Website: home-depot
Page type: review-order
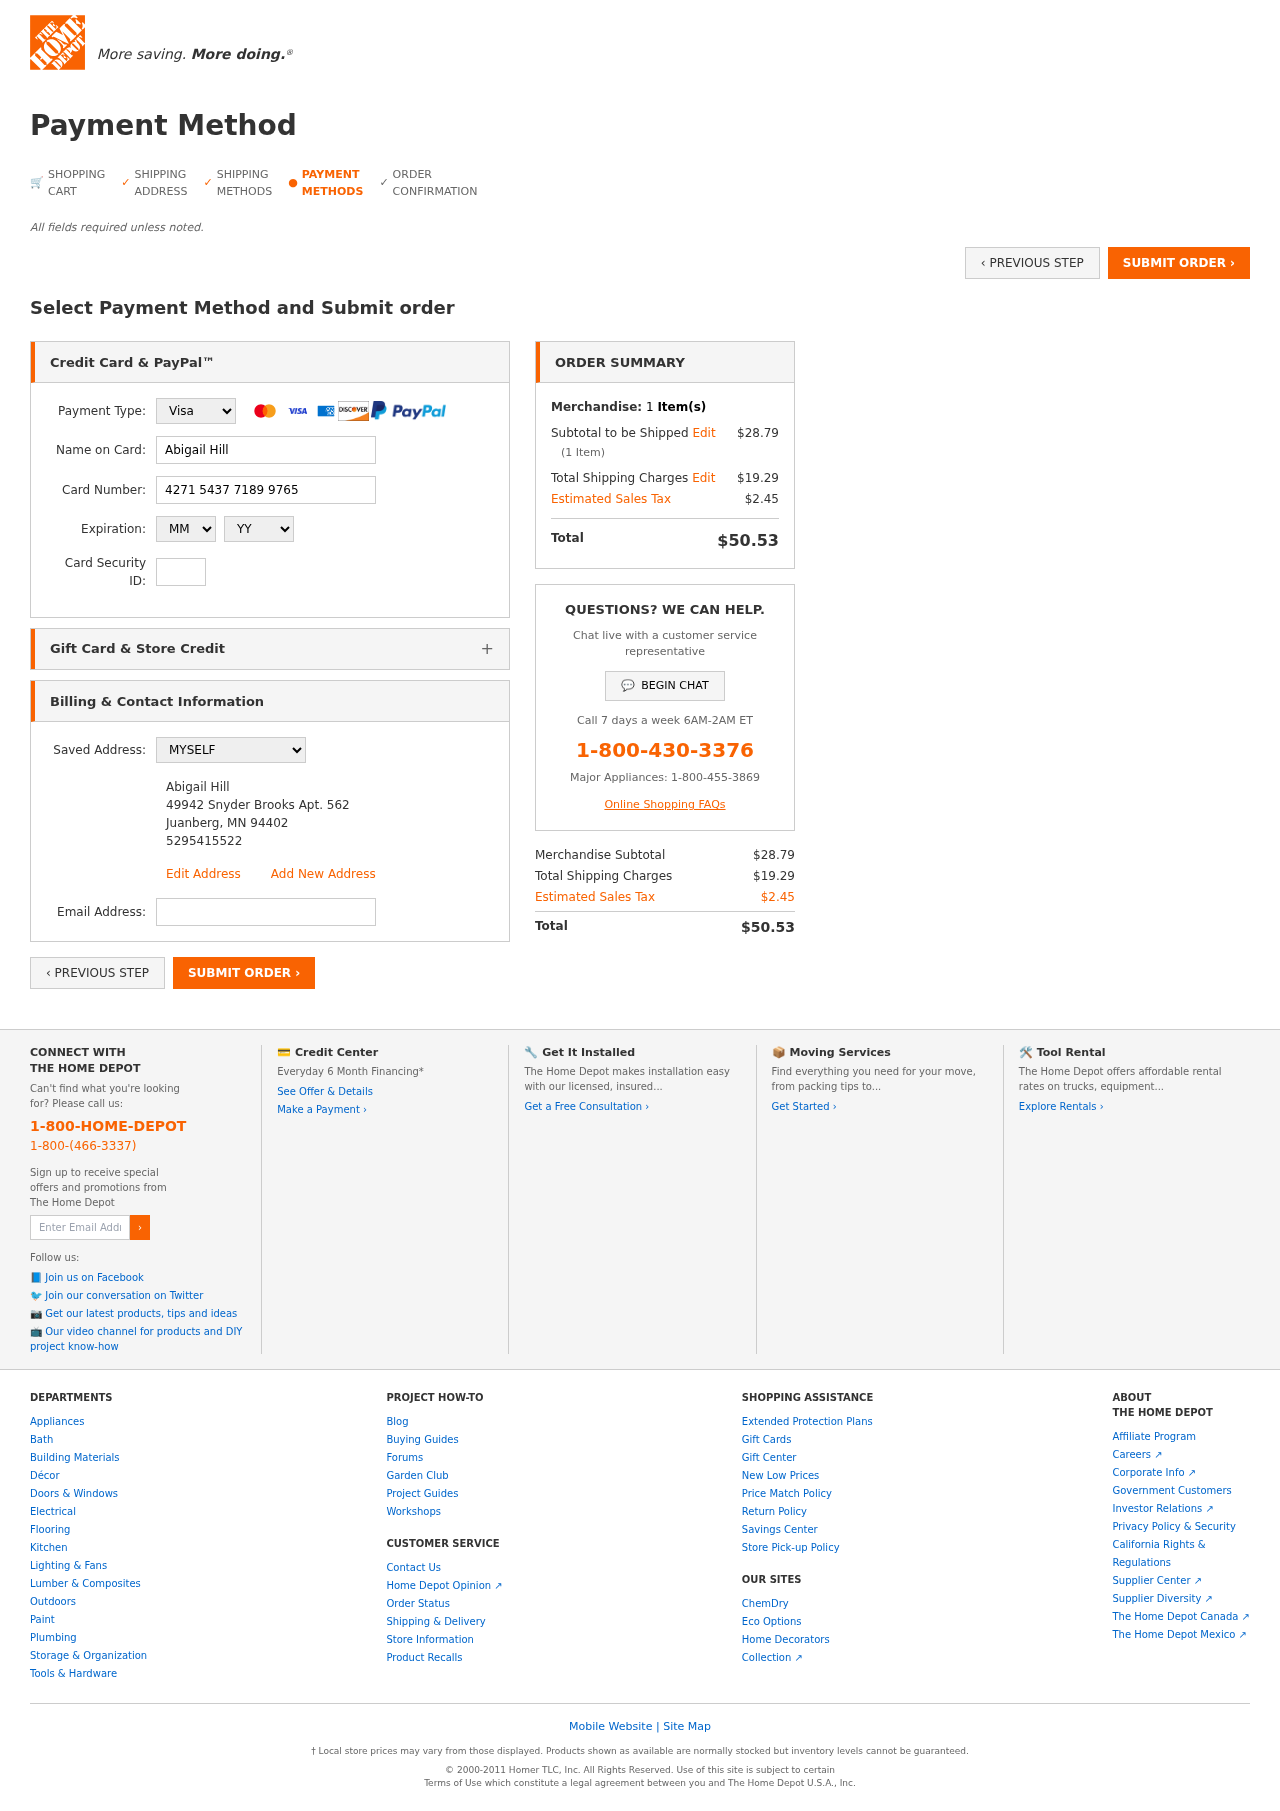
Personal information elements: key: PII_CARD_CVV
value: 566
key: PII_CARD_EXPIRY_MONTH
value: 11
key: PII_CARD_EXPIRY_YEAR
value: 26
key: PII_CARD_NUMBER
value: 4271 5437 7189 9765
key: PII_CARD_TYPE
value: Visa
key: PII_EMAIL
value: abigailhill@yahoo.com
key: PII_FULLNAME
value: Abigail Hill
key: PII_FULLNAME2
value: Abigail Hill
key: PII_STREET
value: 49942 Snyder Brooks Apt. 562
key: PII_CITY2
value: Juanberg
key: PII_STATE_ABBR2
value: MN
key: PII_POSTCODE
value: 94402
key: PII_POSTCODE_FULL
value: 94402
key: PII_POSTCODE_NUMERIC
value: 94402
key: PII_PHONE2
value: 5295415522
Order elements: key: ORDER_NUM_ITEMS
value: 1
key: ORDER_SUBTOTAL
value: $28.79
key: ORDER_NUM_ITEMS2
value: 1
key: ORDER_SHIPPING_COST
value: $19.29
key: ORDER_TAX
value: $2.45
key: ORDER_TOTAL
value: $50.53
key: ORDER_SUBTOTAL2
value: $28.79
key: ORDER_SHIPPING_COST2
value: $19.29
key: ORDER_TAX2
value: $2.45
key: ORDER_TOTAL2
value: $50.53